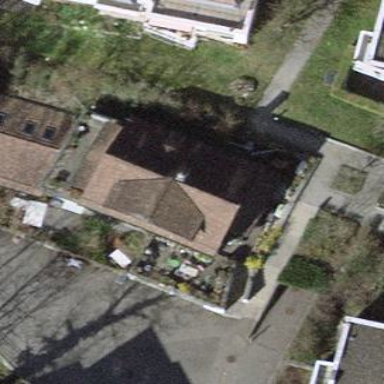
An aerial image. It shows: The roof of the building is gabled in shape.